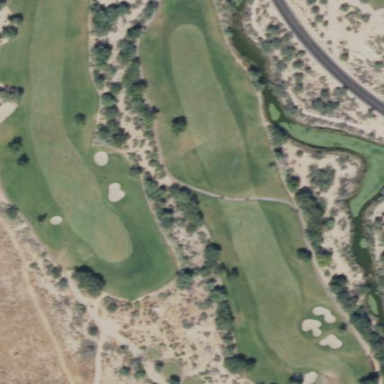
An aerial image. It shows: Golf rough area.